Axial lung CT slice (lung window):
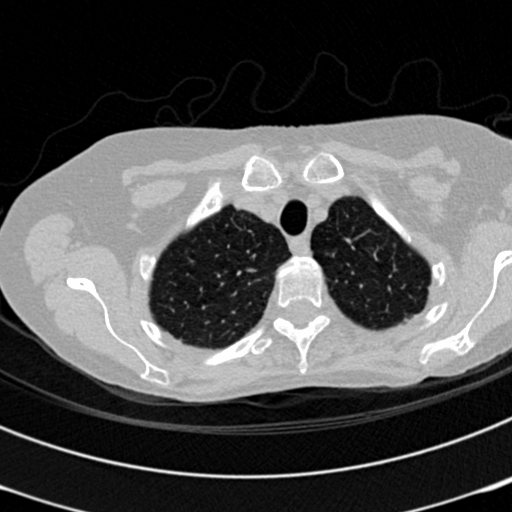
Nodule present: no